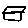
Label: house